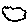
Label: cloud